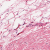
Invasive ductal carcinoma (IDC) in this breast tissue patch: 0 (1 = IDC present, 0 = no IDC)